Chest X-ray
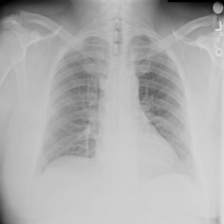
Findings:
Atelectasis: negative
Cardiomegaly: negative
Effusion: negative
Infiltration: negative
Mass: negative
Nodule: negative
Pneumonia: negative
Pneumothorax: negative
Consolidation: negative
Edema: negative
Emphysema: negative
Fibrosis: negative
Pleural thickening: negative
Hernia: negative